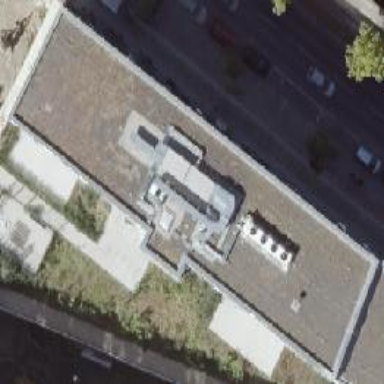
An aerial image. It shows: Flat-roofed commercial building.